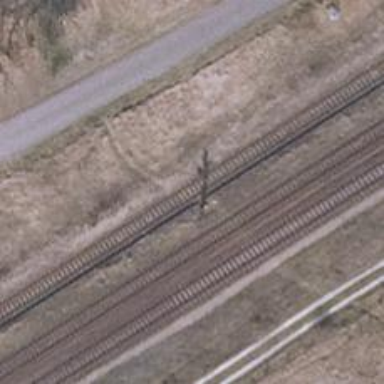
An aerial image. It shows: Railway signal.